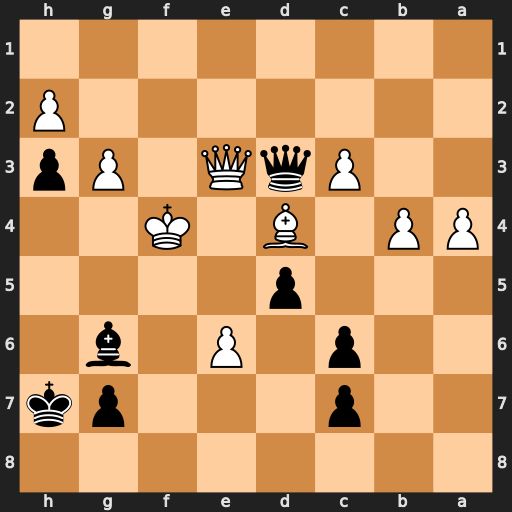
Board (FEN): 8/2p3pk/2p1P1b1/3p4/PP1B1K2/2PqQ1Pp/7P/8
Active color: b
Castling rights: -
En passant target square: -
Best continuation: Qf5#